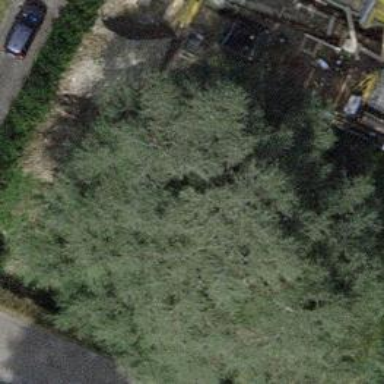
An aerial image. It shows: Evergreen needle-leaved tree.